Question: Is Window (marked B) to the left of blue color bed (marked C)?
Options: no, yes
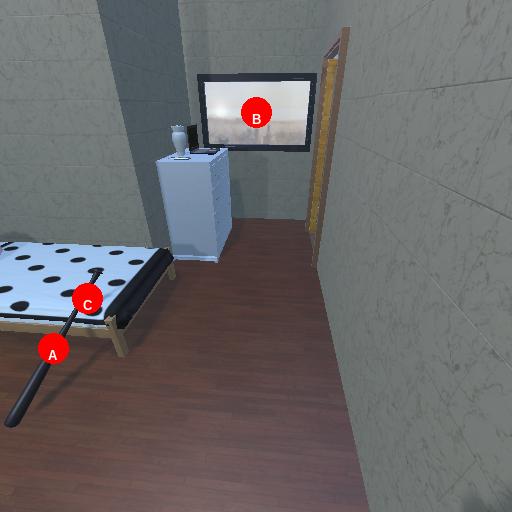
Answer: no